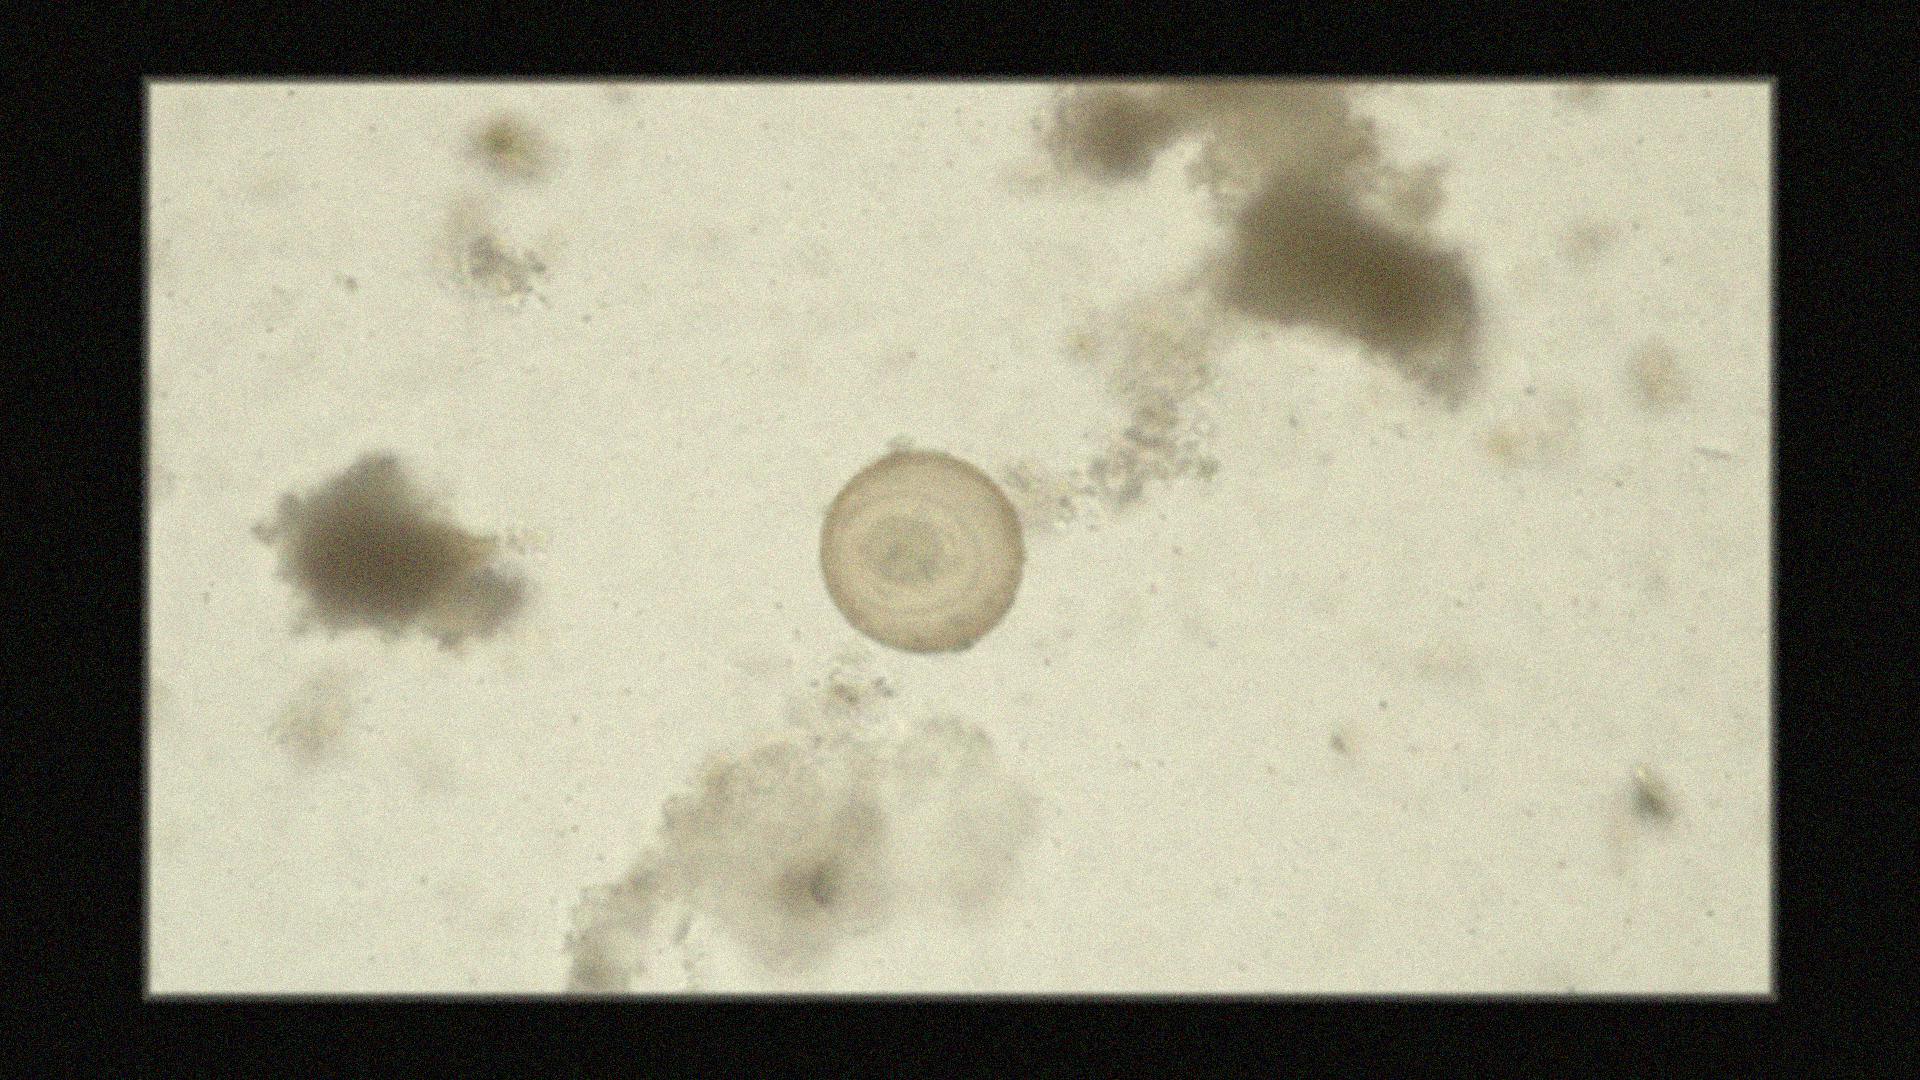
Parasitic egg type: Hymenolepis diminuta